Question: I want to replace the black color in this image with transparency. This would also mean that the gradient in the center of the image would not fade to black but fade to transparency. How is this possible?

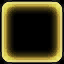
Answer: The general approach with a solid-color b/g:
1. Click on the background with Magic Wand: the area becomes surrounded by wavy dashes
2. Hit the Delete key: background has a hatched pattern
3. Save and Done
For this to work your image must be RGB. If it isn't already make an RGB copy. If there are different shades of black in the background, you have to do this for each group of pixels that have a different RGB definition. In other words, it's easy with a solid-color background and increasingly time intensive depending on the number of RGB combos in the graphic's background.